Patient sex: M
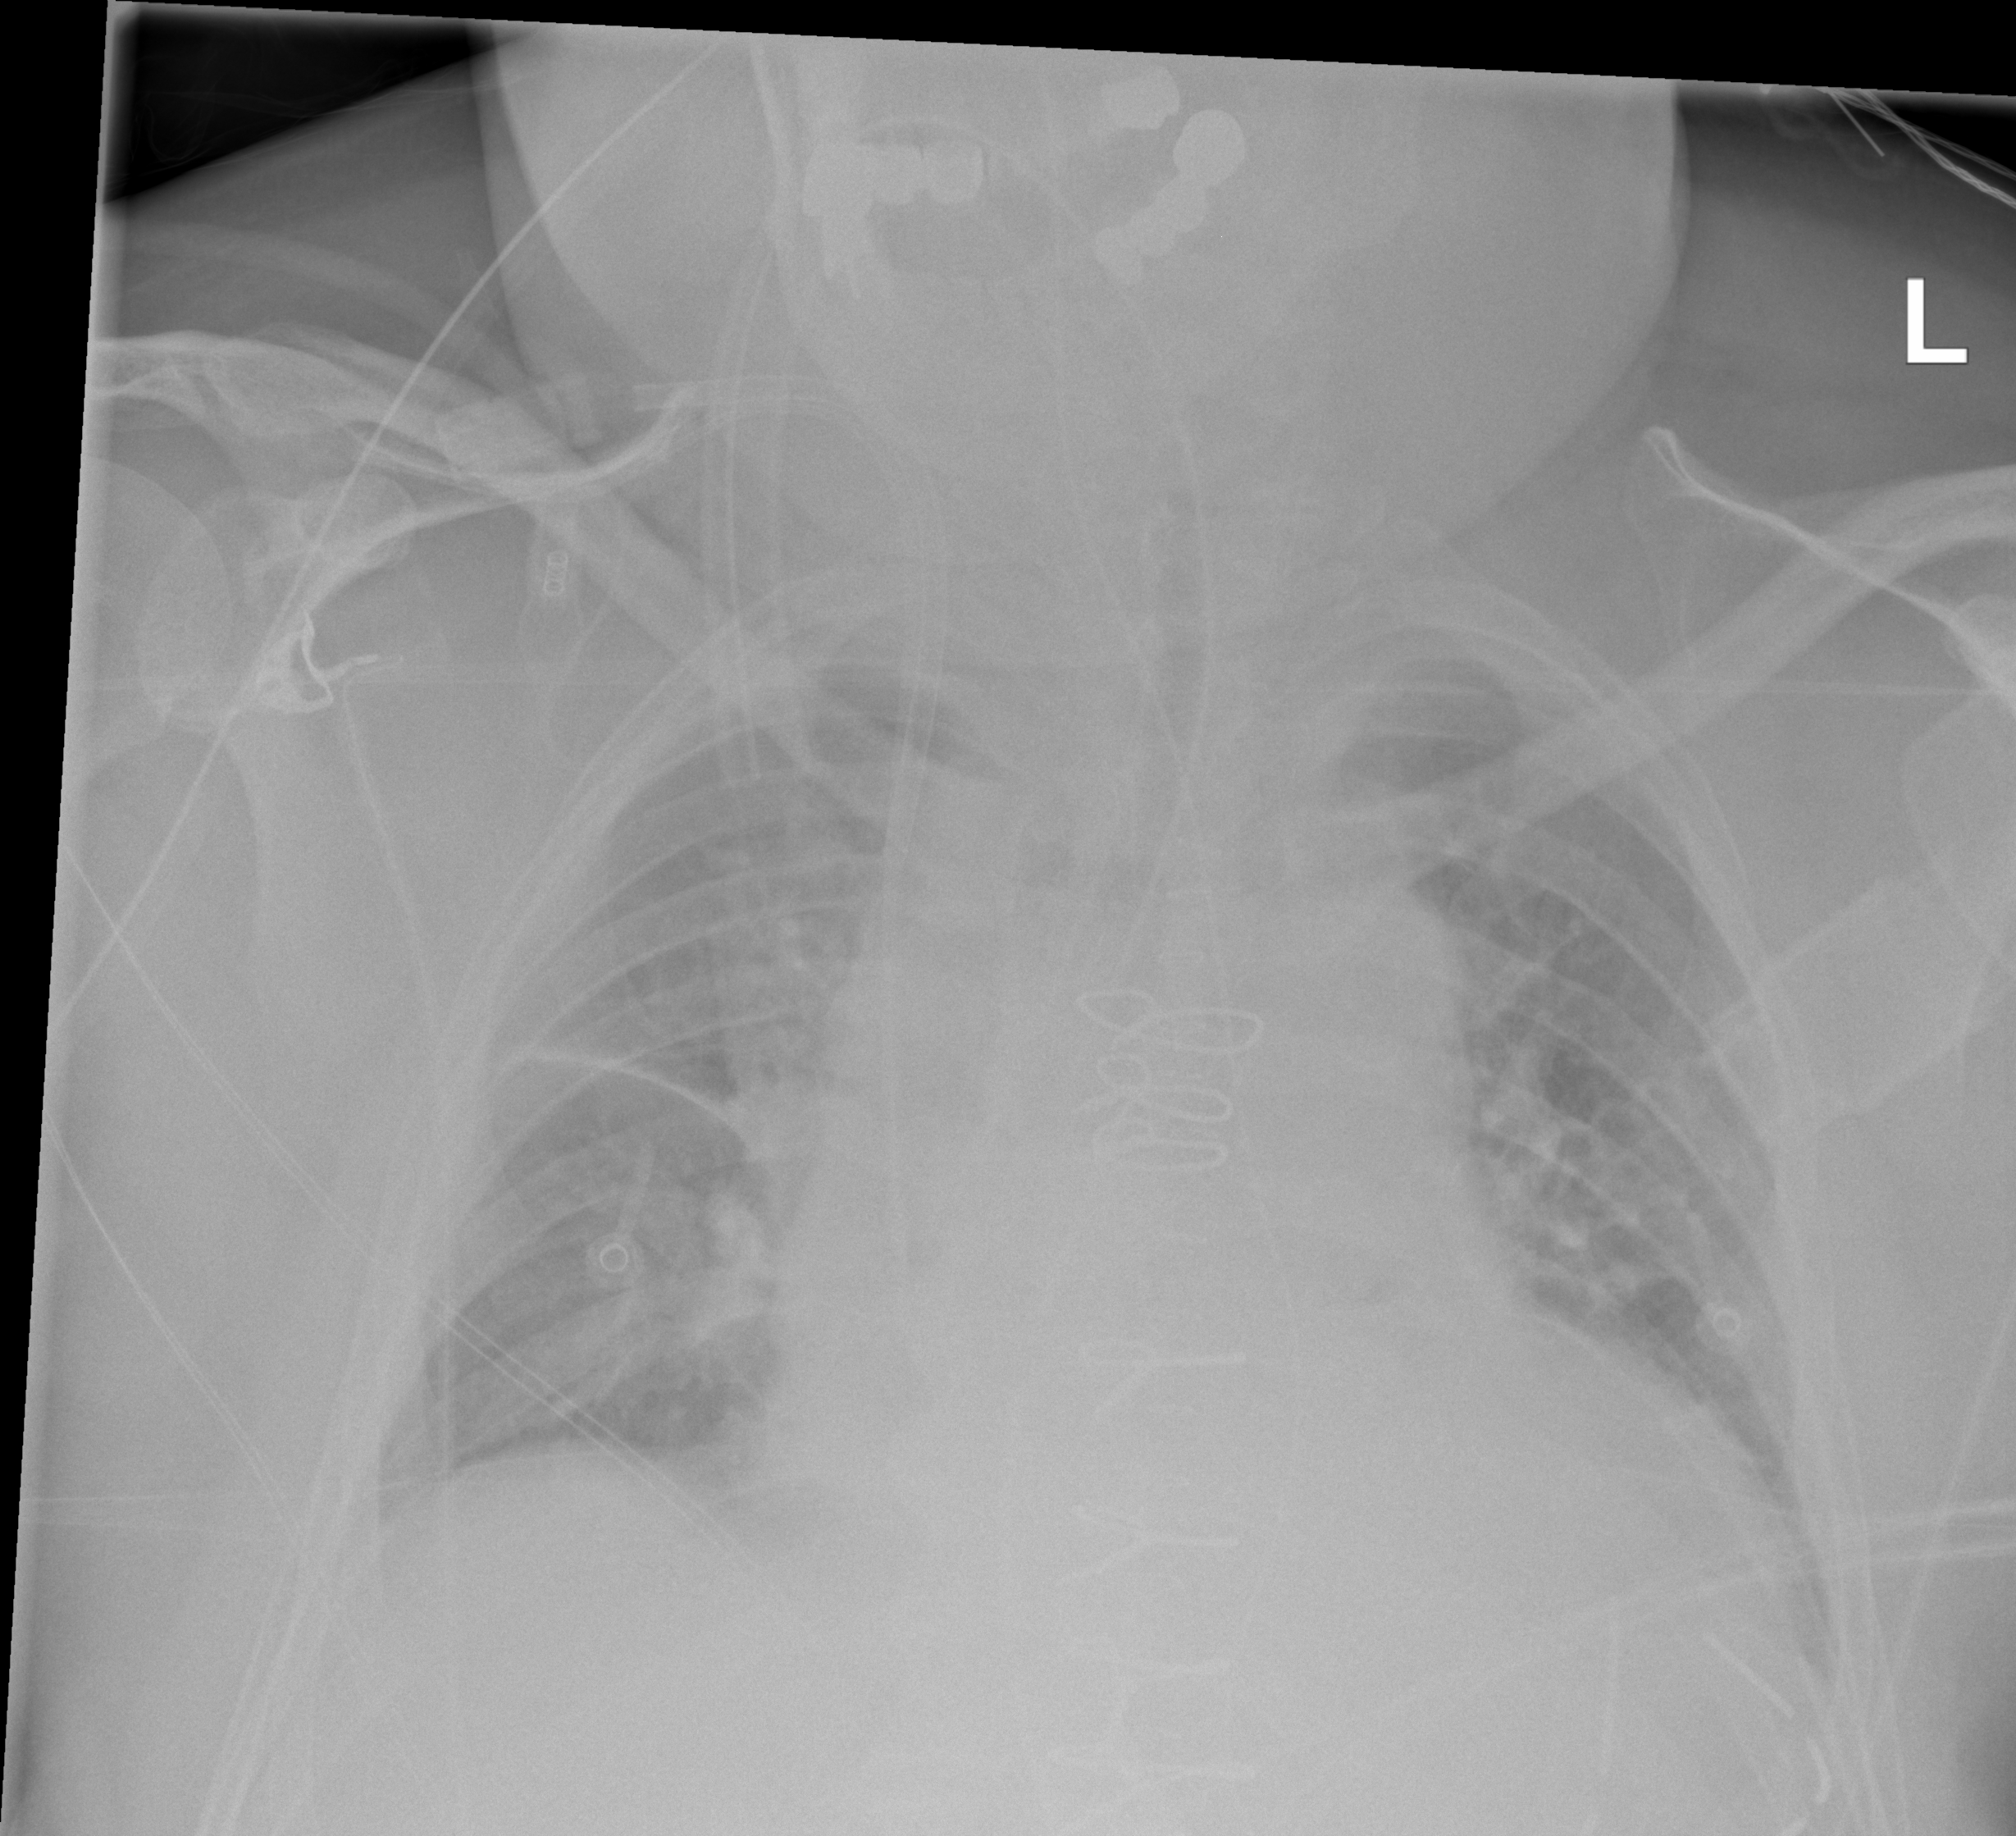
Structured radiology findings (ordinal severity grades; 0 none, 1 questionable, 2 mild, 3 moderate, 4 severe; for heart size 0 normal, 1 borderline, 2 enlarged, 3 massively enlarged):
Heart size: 2
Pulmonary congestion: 2
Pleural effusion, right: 0
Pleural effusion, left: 2
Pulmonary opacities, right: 0
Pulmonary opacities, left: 0
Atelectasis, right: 2
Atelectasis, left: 2